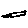
Label: line